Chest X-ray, PA view. Patient: 20 years old, sex M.
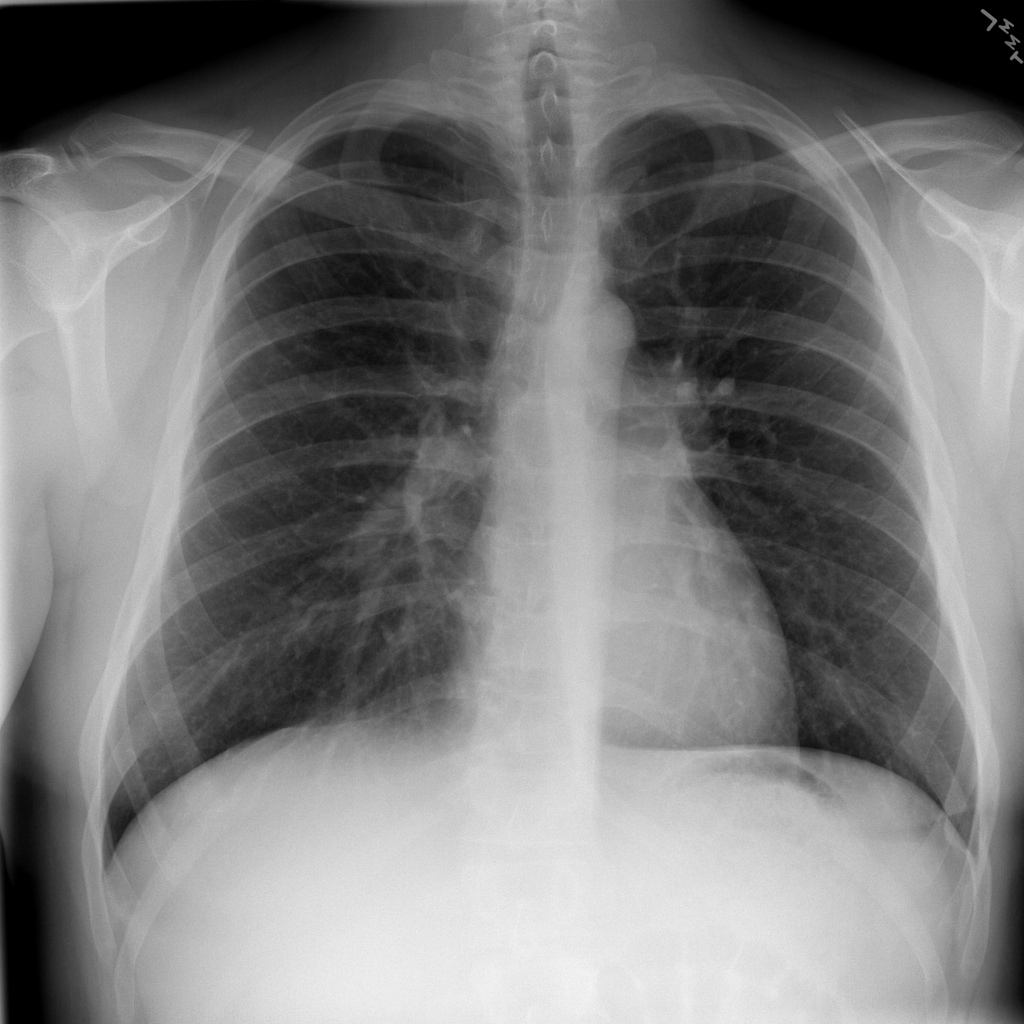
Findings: No Finding